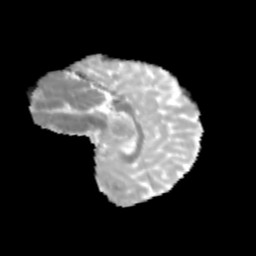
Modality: MD
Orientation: sagittal
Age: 10
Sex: female
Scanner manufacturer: siemens
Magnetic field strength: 3 T
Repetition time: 3.8 s
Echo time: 0.07 s